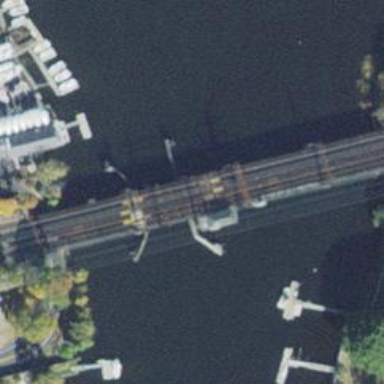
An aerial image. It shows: Bascule movable bridge with electrified rails and contact line.